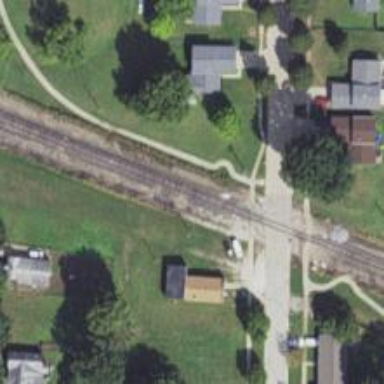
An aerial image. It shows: Railway crossing.